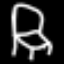
Label: chair